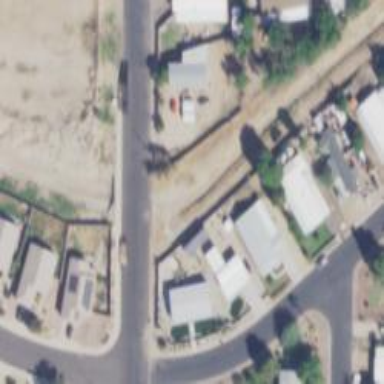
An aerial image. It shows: Residential road with asphalt surface. There is bridge with sidewalk on the left side.